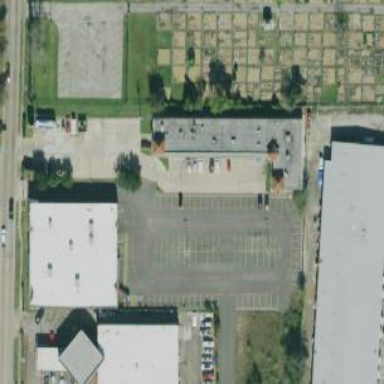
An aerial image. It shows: Parking space is available.